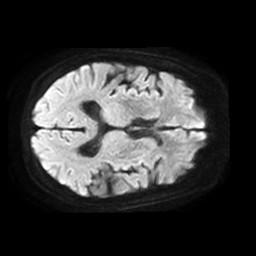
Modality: TRACE
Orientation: axial
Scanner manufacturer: philips
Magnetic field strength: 1.5 T
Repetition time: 3.393 s
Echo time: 0.06922 s